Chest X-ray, PA view. Patient: 47 years old, sex F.
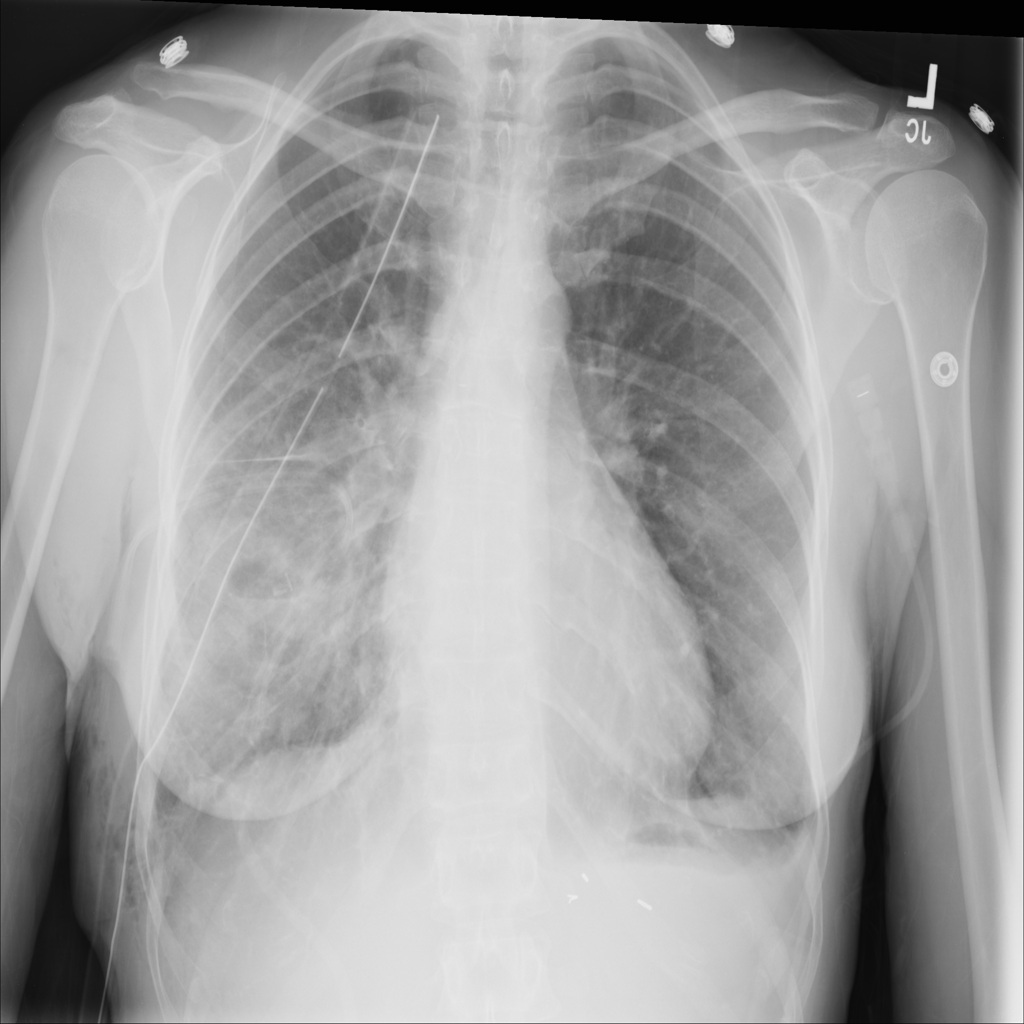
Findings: No Finding